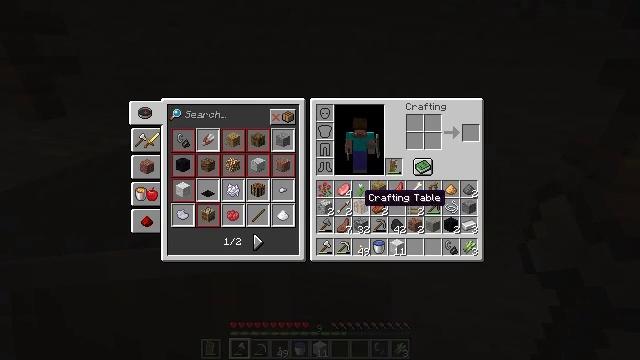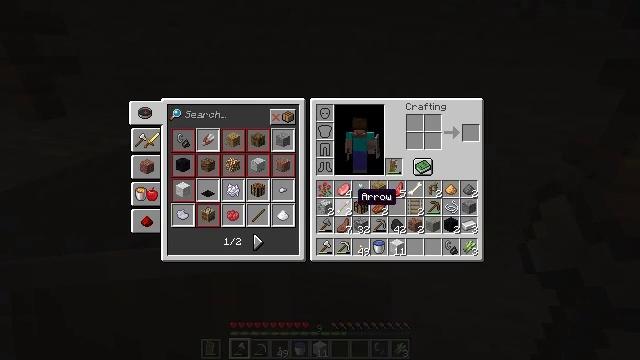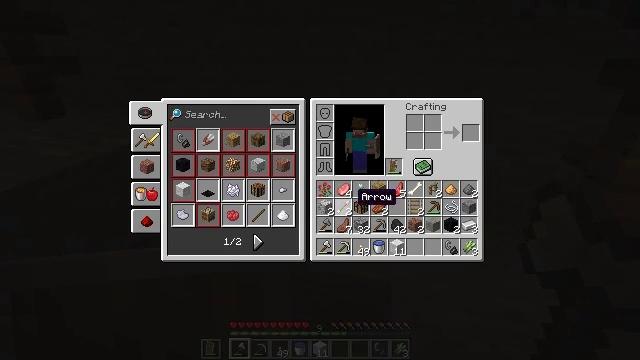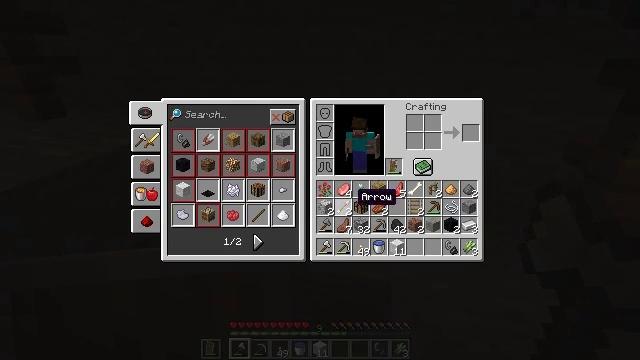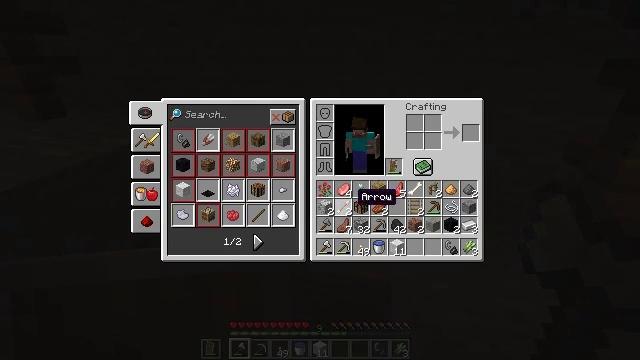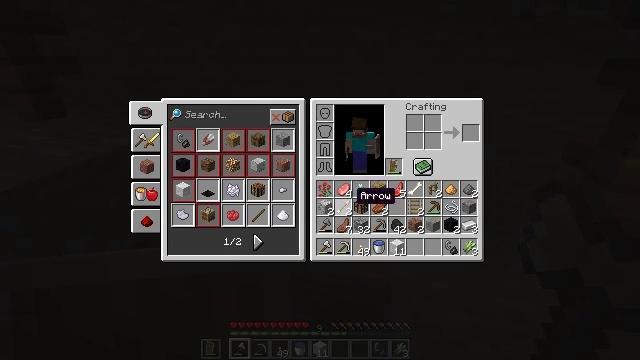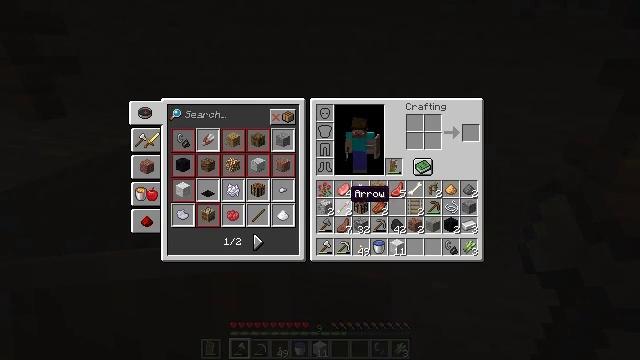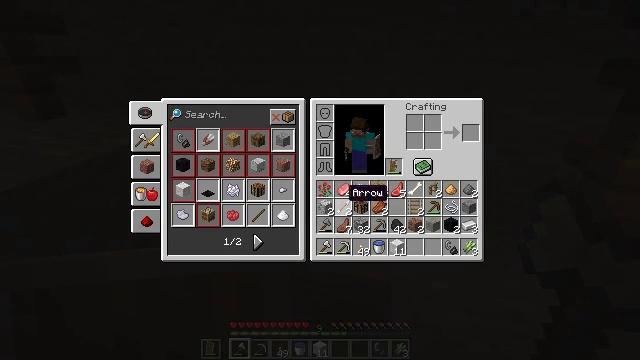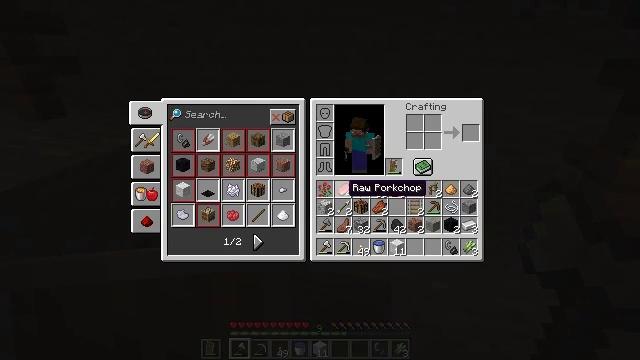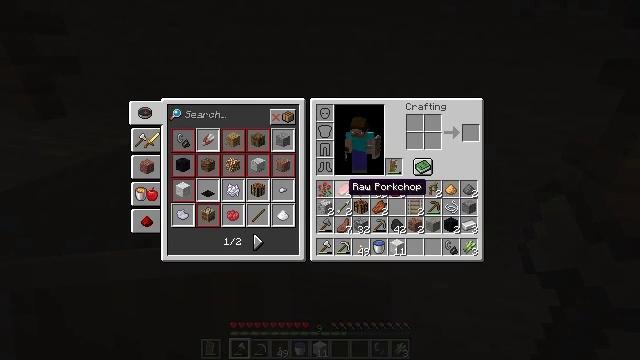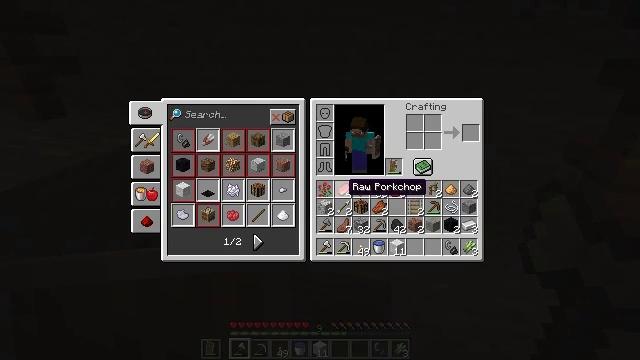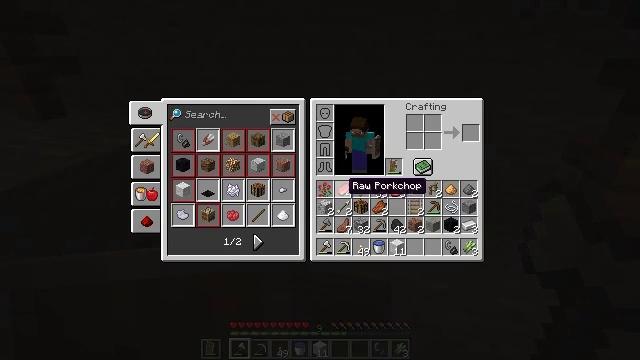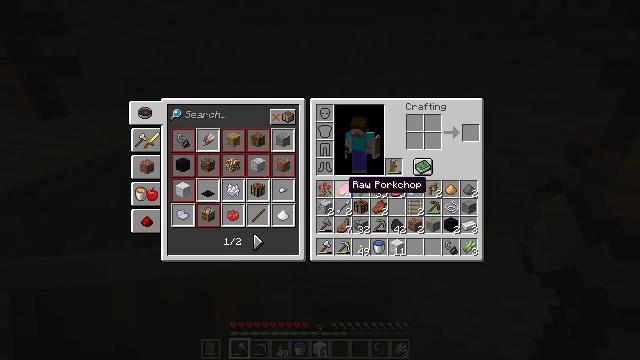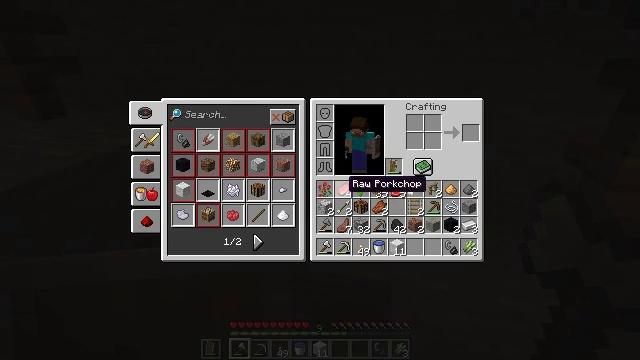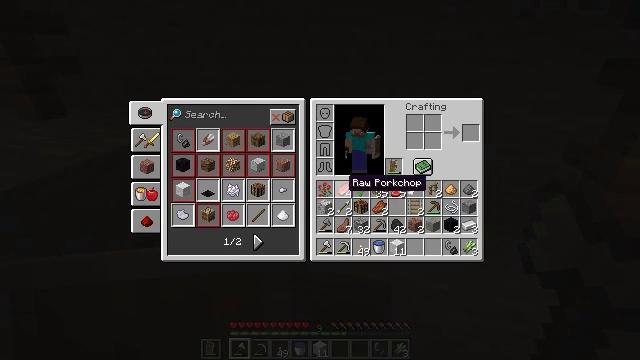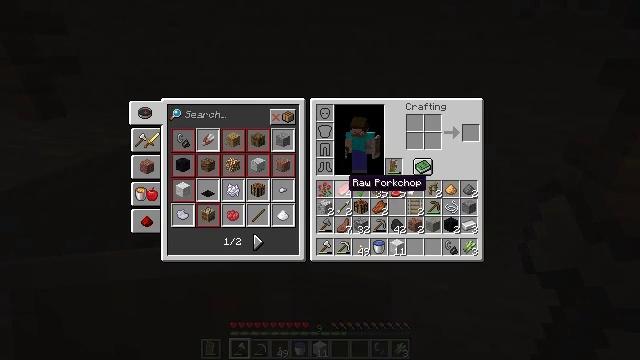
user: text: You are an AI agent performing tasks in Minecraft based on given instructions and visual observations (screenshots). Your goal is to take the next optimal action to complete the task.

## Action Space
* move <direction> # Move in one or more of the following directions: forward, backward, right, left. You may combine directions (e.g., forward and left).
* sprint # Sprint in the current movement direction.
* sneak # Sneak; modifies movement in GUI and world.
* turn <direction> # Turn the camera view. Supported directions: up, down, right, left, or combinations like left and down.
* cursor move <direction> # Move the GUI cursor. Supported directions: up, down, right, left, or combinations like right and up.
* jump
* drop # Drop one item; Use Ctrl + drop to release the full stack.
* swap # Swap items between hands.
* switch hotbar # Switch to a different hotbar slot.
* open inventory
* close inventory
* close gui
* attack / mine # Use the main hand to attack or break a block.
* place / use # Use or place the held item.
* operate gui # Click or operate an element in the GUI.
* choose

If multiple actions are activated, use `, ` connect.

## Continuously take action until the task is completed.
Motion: motion action
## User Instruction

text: Remove a rose bush from the inventory.
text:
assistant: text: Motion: no_op
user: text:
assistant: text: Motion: sprint
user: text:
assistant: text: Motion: sprint
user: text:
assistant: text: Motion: sprint
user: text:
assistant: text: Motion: sprint
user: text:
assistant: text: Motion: sprint
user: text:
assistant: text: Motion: sprint
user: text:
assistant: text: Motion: sprint
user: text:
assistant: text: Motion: sprint
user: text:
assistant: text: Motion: sprint
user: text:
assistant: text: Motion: sprint
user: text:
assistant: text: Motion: sprint
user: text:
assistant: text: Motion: sprint
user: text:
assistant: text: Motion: sprint
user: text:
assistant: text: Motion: sprint
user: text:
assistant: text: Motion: sprint
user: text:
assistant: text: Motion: move left, sprint
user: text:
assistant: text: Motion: move left, sprint
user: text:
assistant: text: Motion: move left, sprint
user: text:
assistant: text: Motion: sprint
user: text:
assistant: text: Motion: sprint
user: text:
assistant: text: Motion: sprint
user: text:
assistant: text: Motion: sprint
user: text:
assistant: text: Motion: sprint
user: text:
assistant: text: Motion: sprint
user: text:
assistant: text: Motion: sprint
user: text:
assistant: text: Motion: sprint, drop
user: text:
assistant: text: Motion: sprint, drop
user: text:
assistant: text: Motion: sprint, drop
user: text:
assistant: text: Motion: sprint